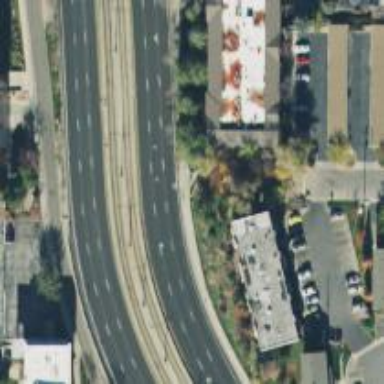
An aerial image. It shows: Primary highway with separate asphalt sidewalks.